Question: Basically I wish to use the methods of a class within the Jar file, which looks like this:

Can somebody please tell me what I need to import in order to use those methods and variables?
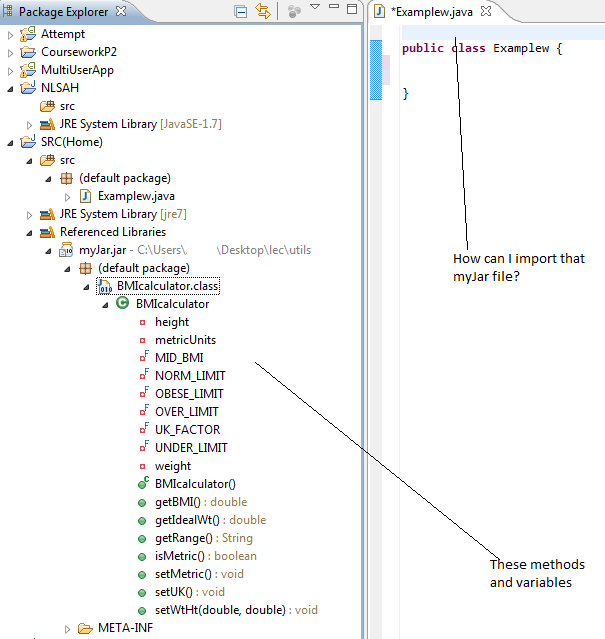
Answer: You don't need to import anything.
they are added to the classpath.
From the screenshot you've posted, we can see that the 'myJar.jar' file is included in your eclipse classpath, so there's nothing more to do there.
Classes are imported,
Your 'Examplew' class is in the . 'BMIcalculator' is also in the . Because they are the same package, you don't need to import it.
You should be able to simply make references to 'BMIcalculator' from within 'Examplew'. Just try it.
Try compiling this code - it should work:
'''
public class Examplew
{
private BMIcalculator calc = new BMIcalculator();
}
'''
If that doesn't work for you, then please post the error, because it doesn't look like the problem is with your imports (or your classpath)